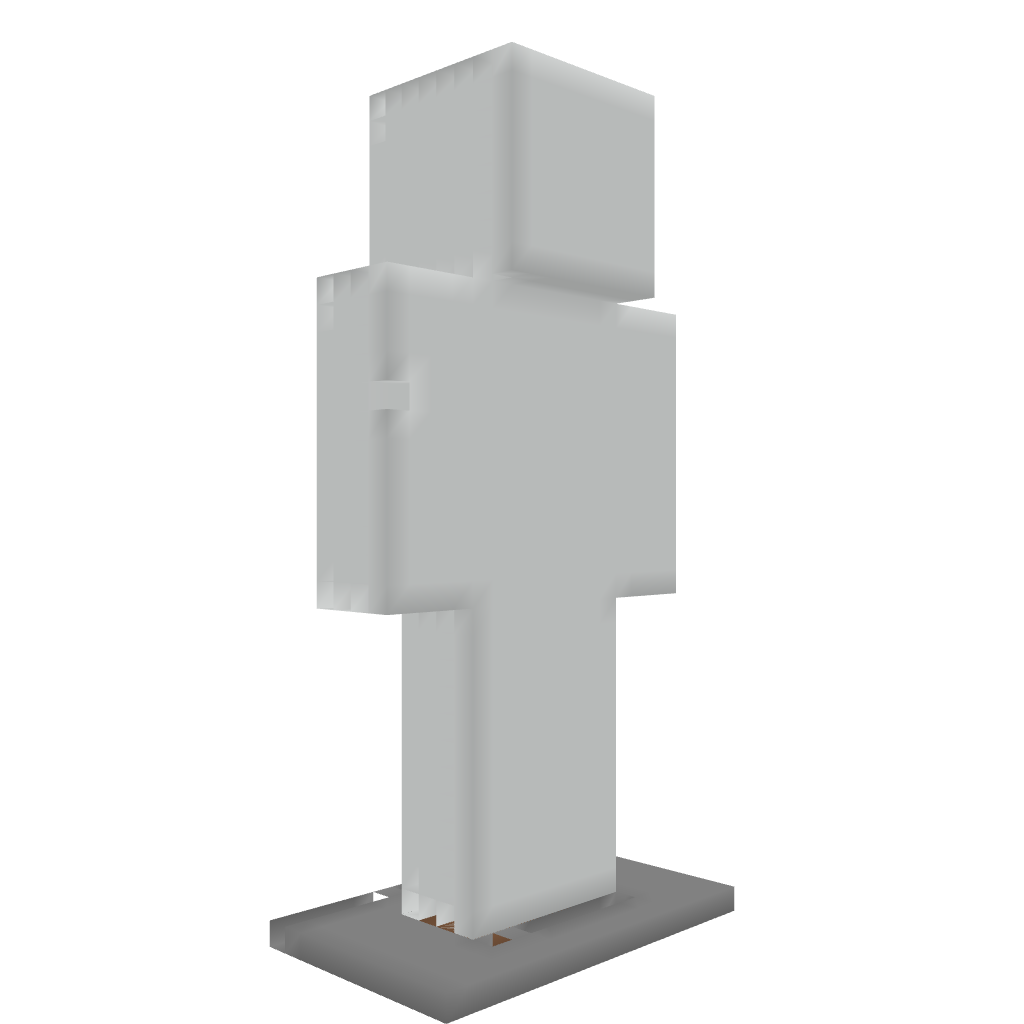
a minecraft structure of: Blank Skin